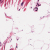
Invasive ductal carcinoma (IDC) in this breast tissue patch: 0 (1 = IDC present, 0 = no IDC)